The image is the raw time-domain waveform of a rolling-element bearing's vibration signal. Diagnose the bearing from this image, choosing from: normal, inner_race, outer_race, ball.
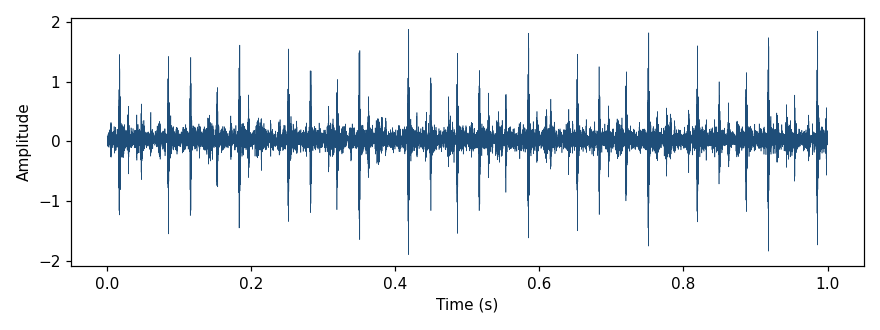
Answer: inner_race